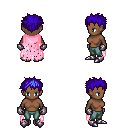
a pixel art fantasy rpg character, female body template, human, dark skin, pink tattered cape, teal pants, blue bedhead hairstyle, metal gloves, metal boots, four views (front, back, left, right), 2x2 character sprite sheet, small pixel art, hard edges, no anti-aliasing